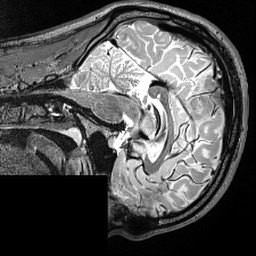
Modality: T2w
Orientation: sagittal
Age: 23
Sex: male